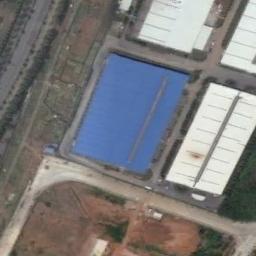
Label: industrial_area